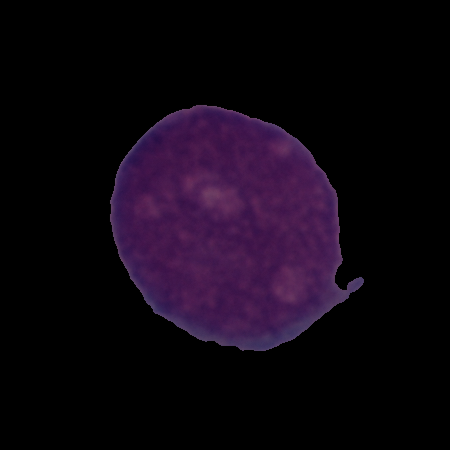
Label: cancer